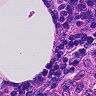
Metastatic tissue present: no